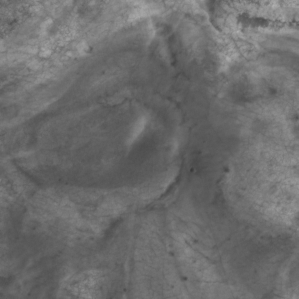
Label: non_frost